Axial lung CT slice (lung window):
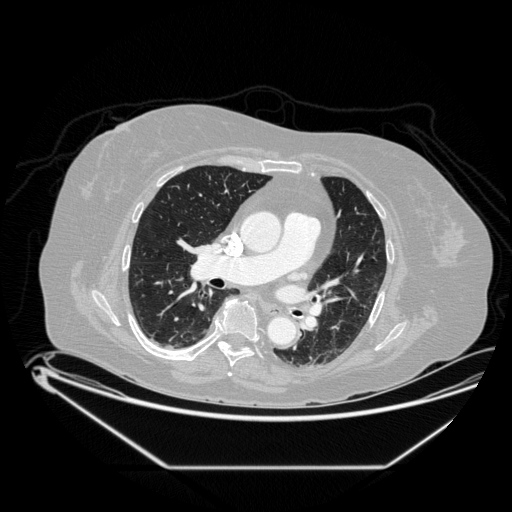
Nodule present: no